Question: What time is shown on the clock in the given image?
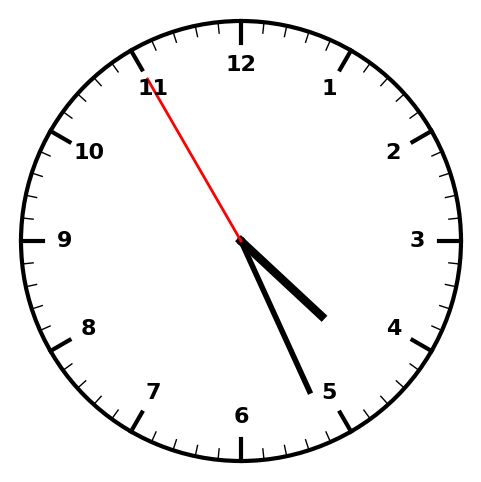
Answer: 04:25:55